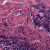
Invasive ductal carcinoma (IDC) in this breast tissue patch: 0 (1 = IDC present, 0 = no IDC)